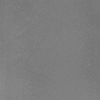
Atmospheric dust classification: dusty